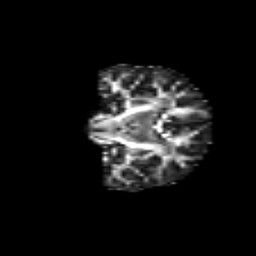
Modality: FA
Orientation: coronal
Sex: male
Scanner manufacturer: siemens
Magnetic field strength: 3 T
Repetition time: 5 s
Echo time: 0.071 s